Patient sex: M
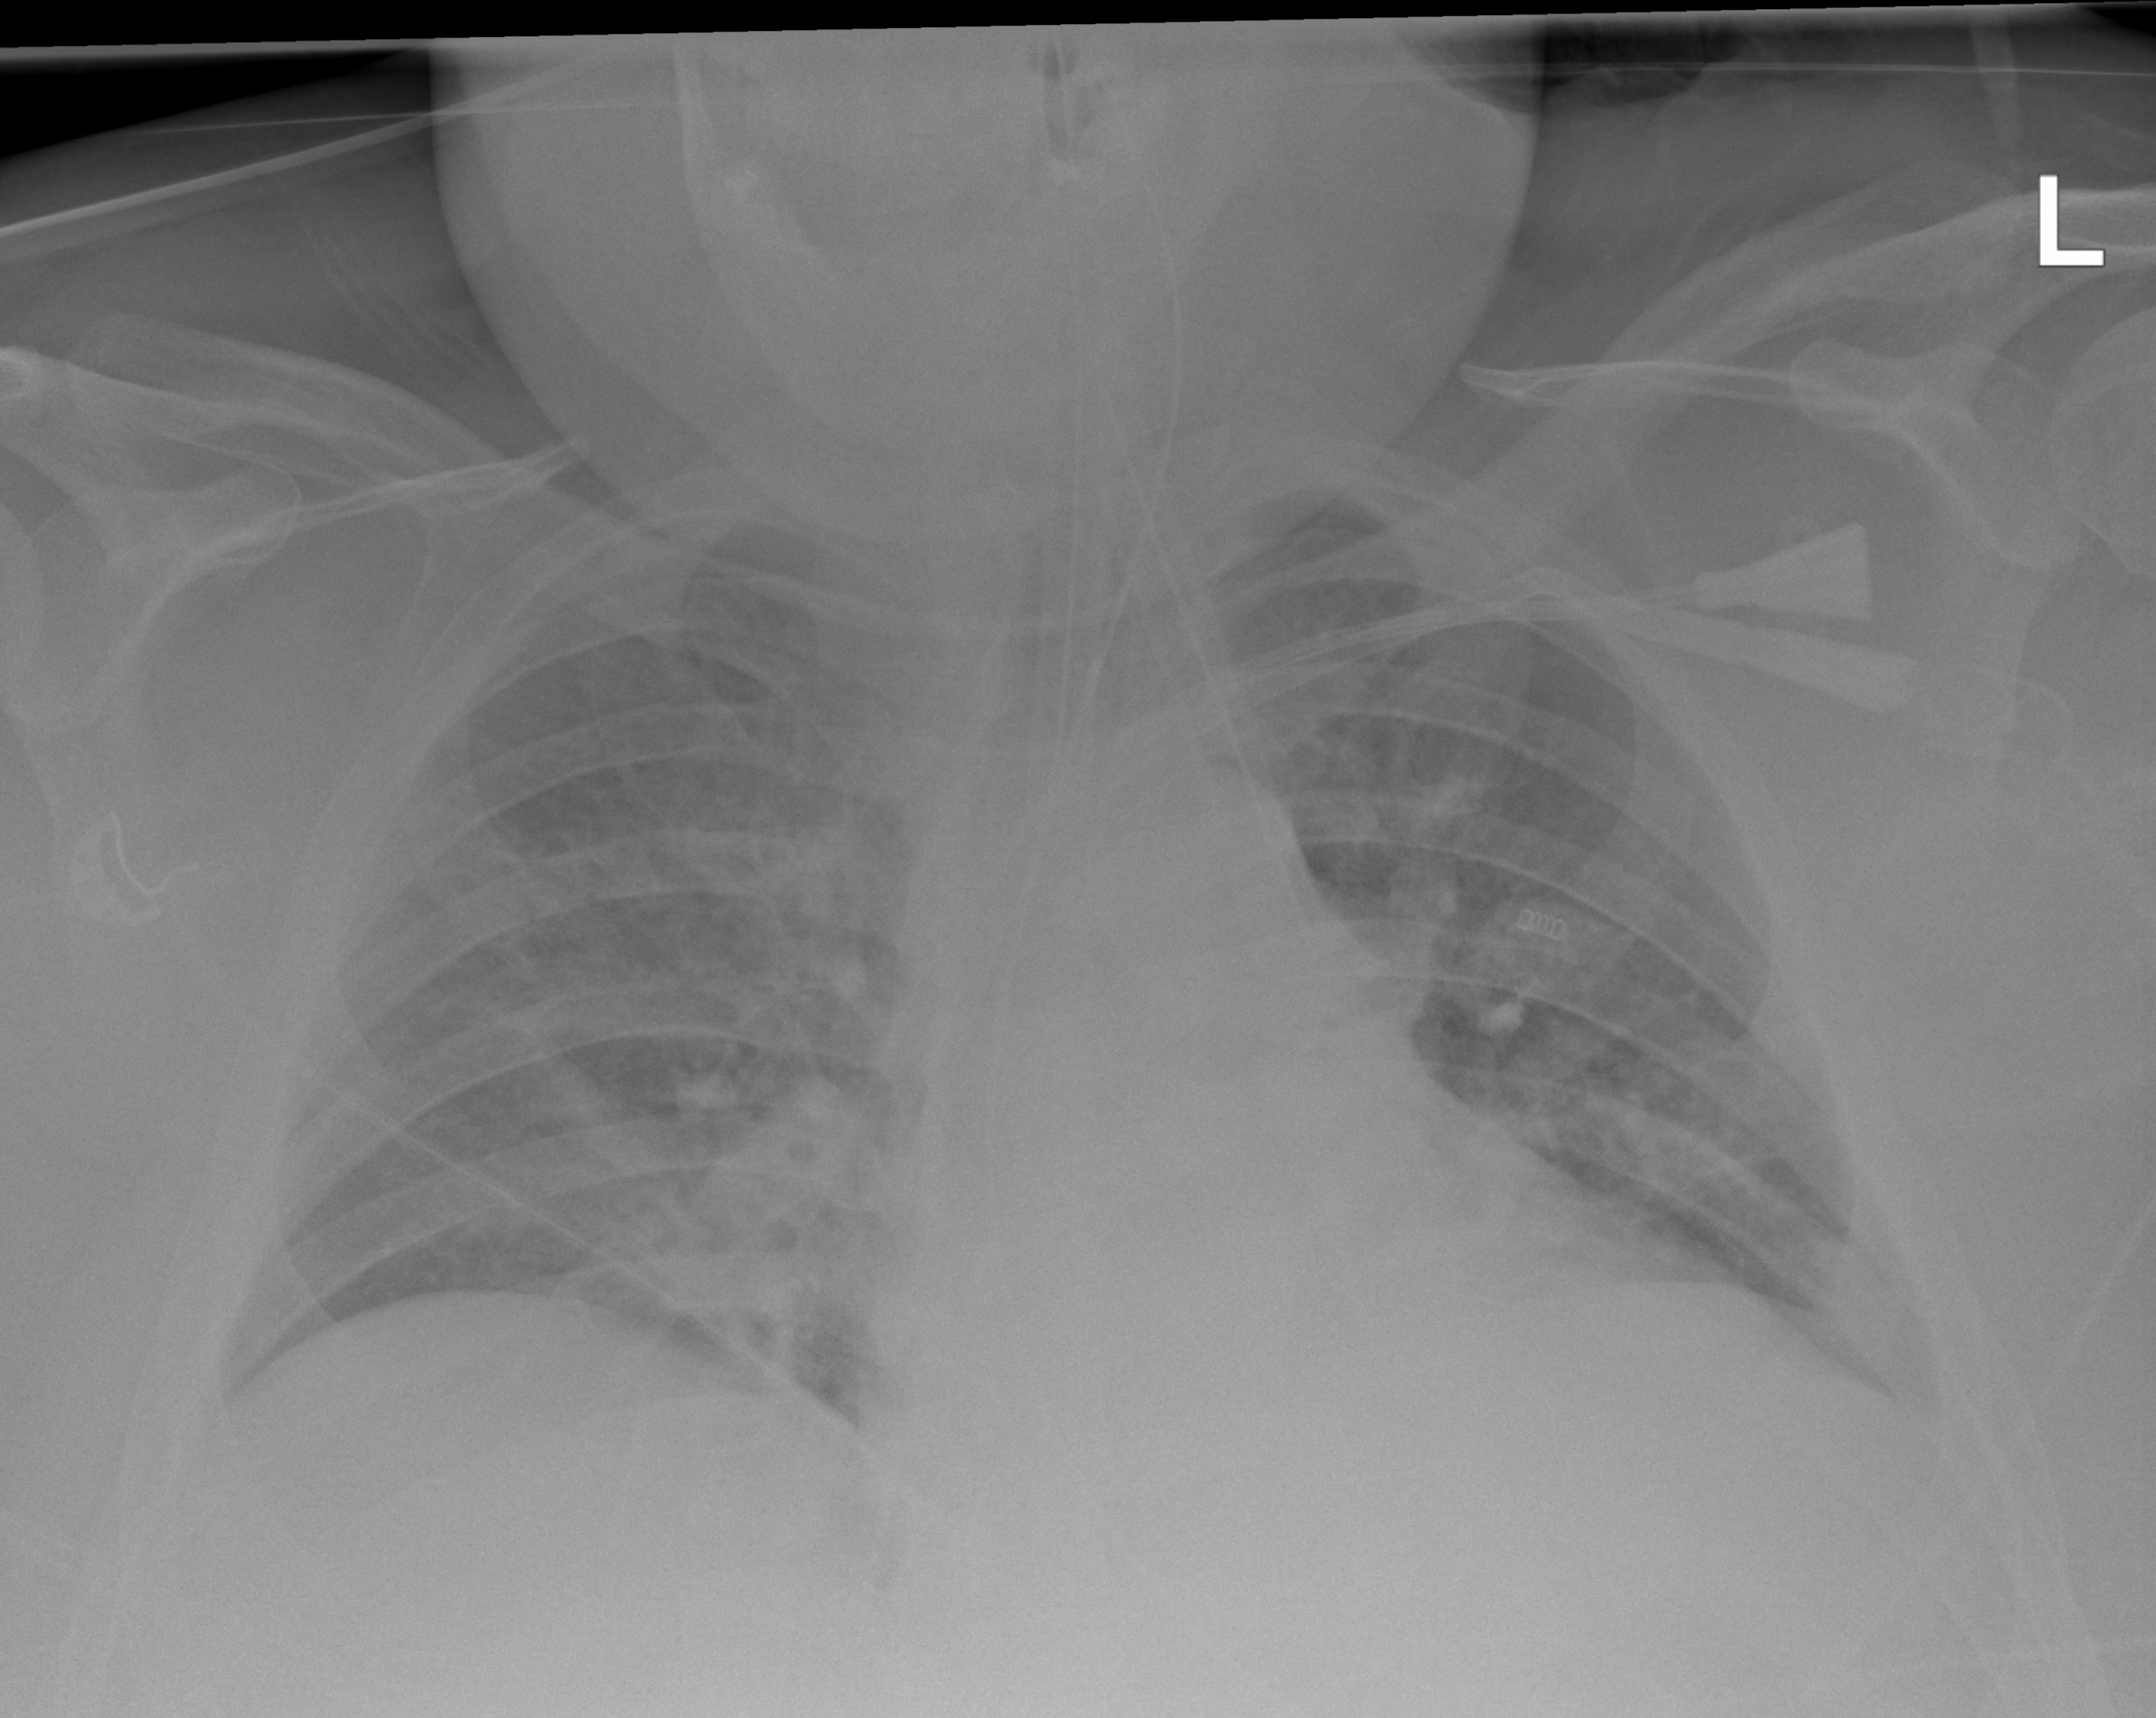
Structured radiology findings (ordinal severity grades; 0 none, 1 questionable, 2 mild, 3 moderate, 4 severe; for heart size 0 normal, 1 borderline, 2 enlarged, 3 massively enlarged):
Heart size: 2
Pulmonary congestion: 3
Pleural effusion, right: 0
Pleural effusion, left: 2
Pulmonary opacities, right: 3
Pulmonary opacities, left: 2
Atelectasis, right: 2
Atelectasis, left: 0